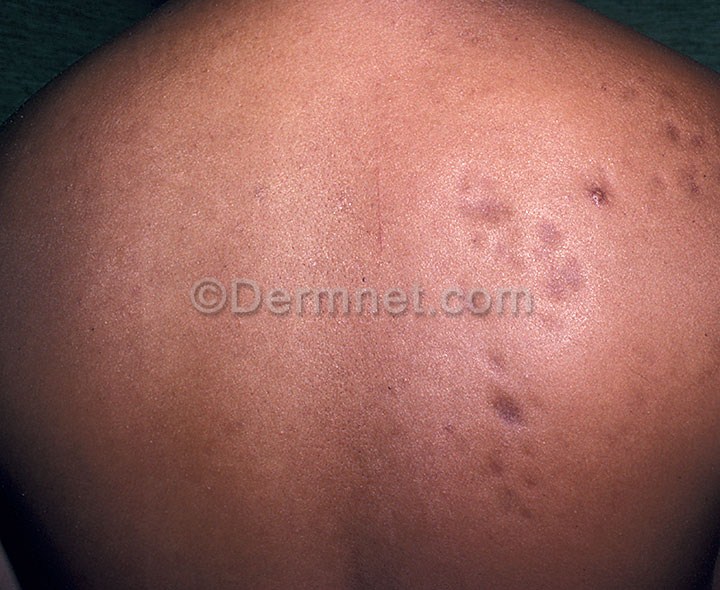
Disease: Lupus and other Connective Tissue diseases